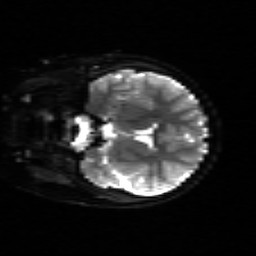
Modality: sbref
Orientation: coronal
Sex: male
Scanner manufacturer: siemens
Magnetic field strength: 3 T
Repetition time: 5 s
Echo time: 0.071 s